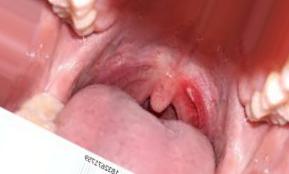
Condition: Mouth Ulcer